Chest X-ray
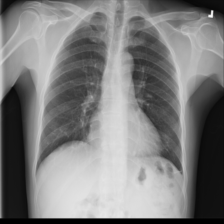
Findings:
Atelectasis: positive
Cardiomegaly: negative
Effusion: negative
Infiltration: negative
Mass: negative
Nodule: negative
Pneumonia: negative
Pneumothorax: negative
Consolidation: negative
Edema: negative
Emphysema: negative
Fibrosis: negative
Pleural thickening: negative
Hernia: negative